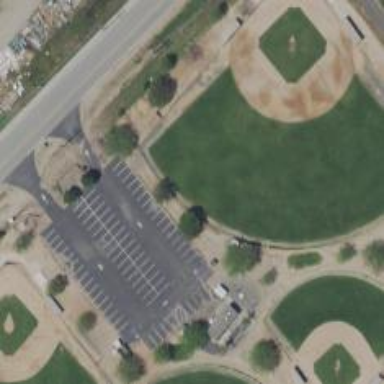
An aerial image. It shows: Baseball pitch for leisure land.